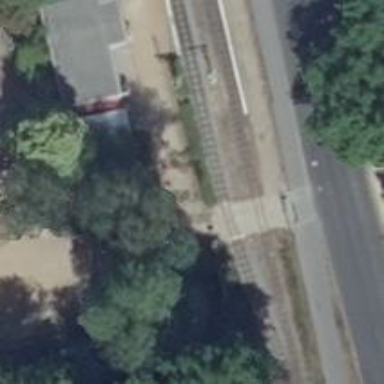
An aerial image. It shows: Railway crossing with chicane.